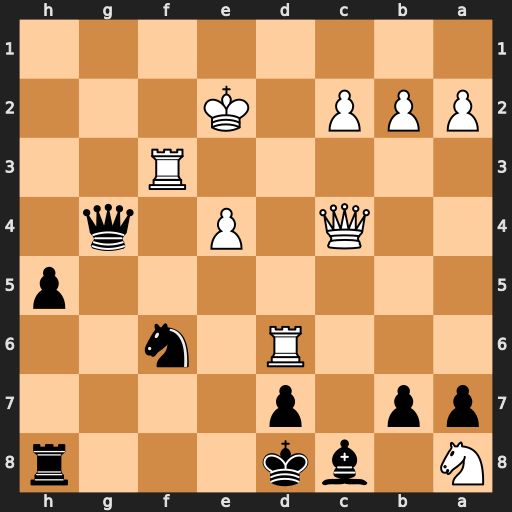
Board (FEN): N1bk3r/pp1p4/3R1n2/7p/2Q1P1q1/5R2/PPP1K3/8
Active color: b
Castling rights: -
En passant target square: -
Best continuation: Qg2+ Rf2 Qxe4+ Qxe4 Nxe4